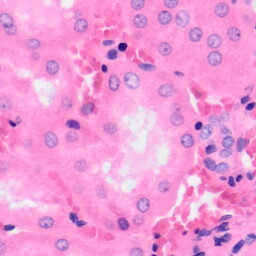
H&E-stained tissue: Kidney